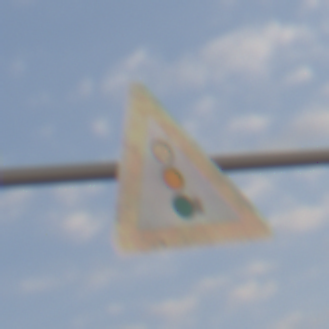
Verkehrszeichen: Lichtzeichenanlage
Umgebung: Outdoor, Nature
Tageszeit: SunriseSunset
Wetter: PartlyCloudy
Licht: Natural
Jahreszeit: NotSpecified
Kontrast: HighContrast